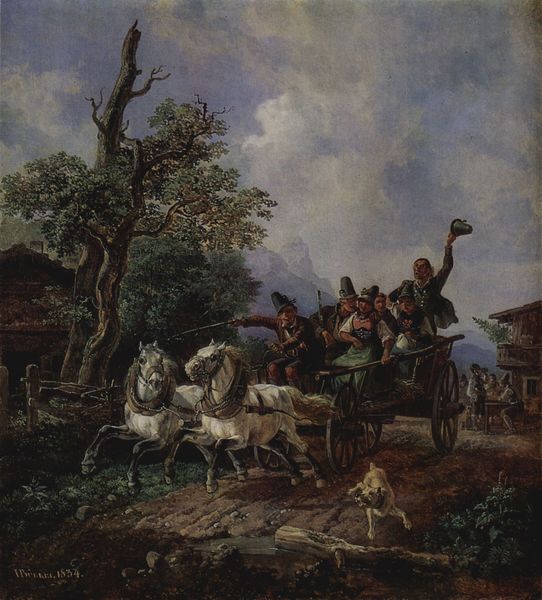
Titel: Landschaft mit Bauernwagen
Künstler: Heinrich Bürkel
Standort: Sankt Petersburg
Institution: Eremitage
Schlagwörter: baum, berg, blau, blätter, dunkel, gemälde, himmel, laub, schatten, wolken, bäume, frauen, grün, landschaft, menschen, sand, äste, bewegung, braun, fenster, frau, grau, hell, holz, hut, hüte, kleid, licht, männer, schwarz, strasse, tisch, weiss, dach, gras, haus, hund, tier, tiere, weg, wolke, zaun, fest, gesellschaft, malerei, betrunkene, jacke, halten, signatur, öl, baumstamm, horizont, häuser, natur, wind, zweige, hütte, land, pflanzen, karren, landleben, pferd, pferde, reiter, räder, stock, garten, beine, hufe, schnell, schweif, balkon, ort, zwei, berge, gebirge, dorf, kahl, hof, hütten, ausflug, kutsche, wagen, romantik, wild, festhalten, geländer, jahreszahl, abschied, alpen, geschirr, raub, stöcke, rennen, kutscher, peitsche, schimmel, tracht, fahren, fröhlich, hochzeit, landpartie, stange, sporen, jubel, gespann, baumstumpf, kutschfahrt, dirndl, wirtshaus, galopp, fahrt, amsterdam, winken, leiterwagen, zweispänner, kummet, kahler baum, ausgelassen, burschen, fuhrwagen, landbevölkerung, 1834, pferdekaaren